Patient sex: F
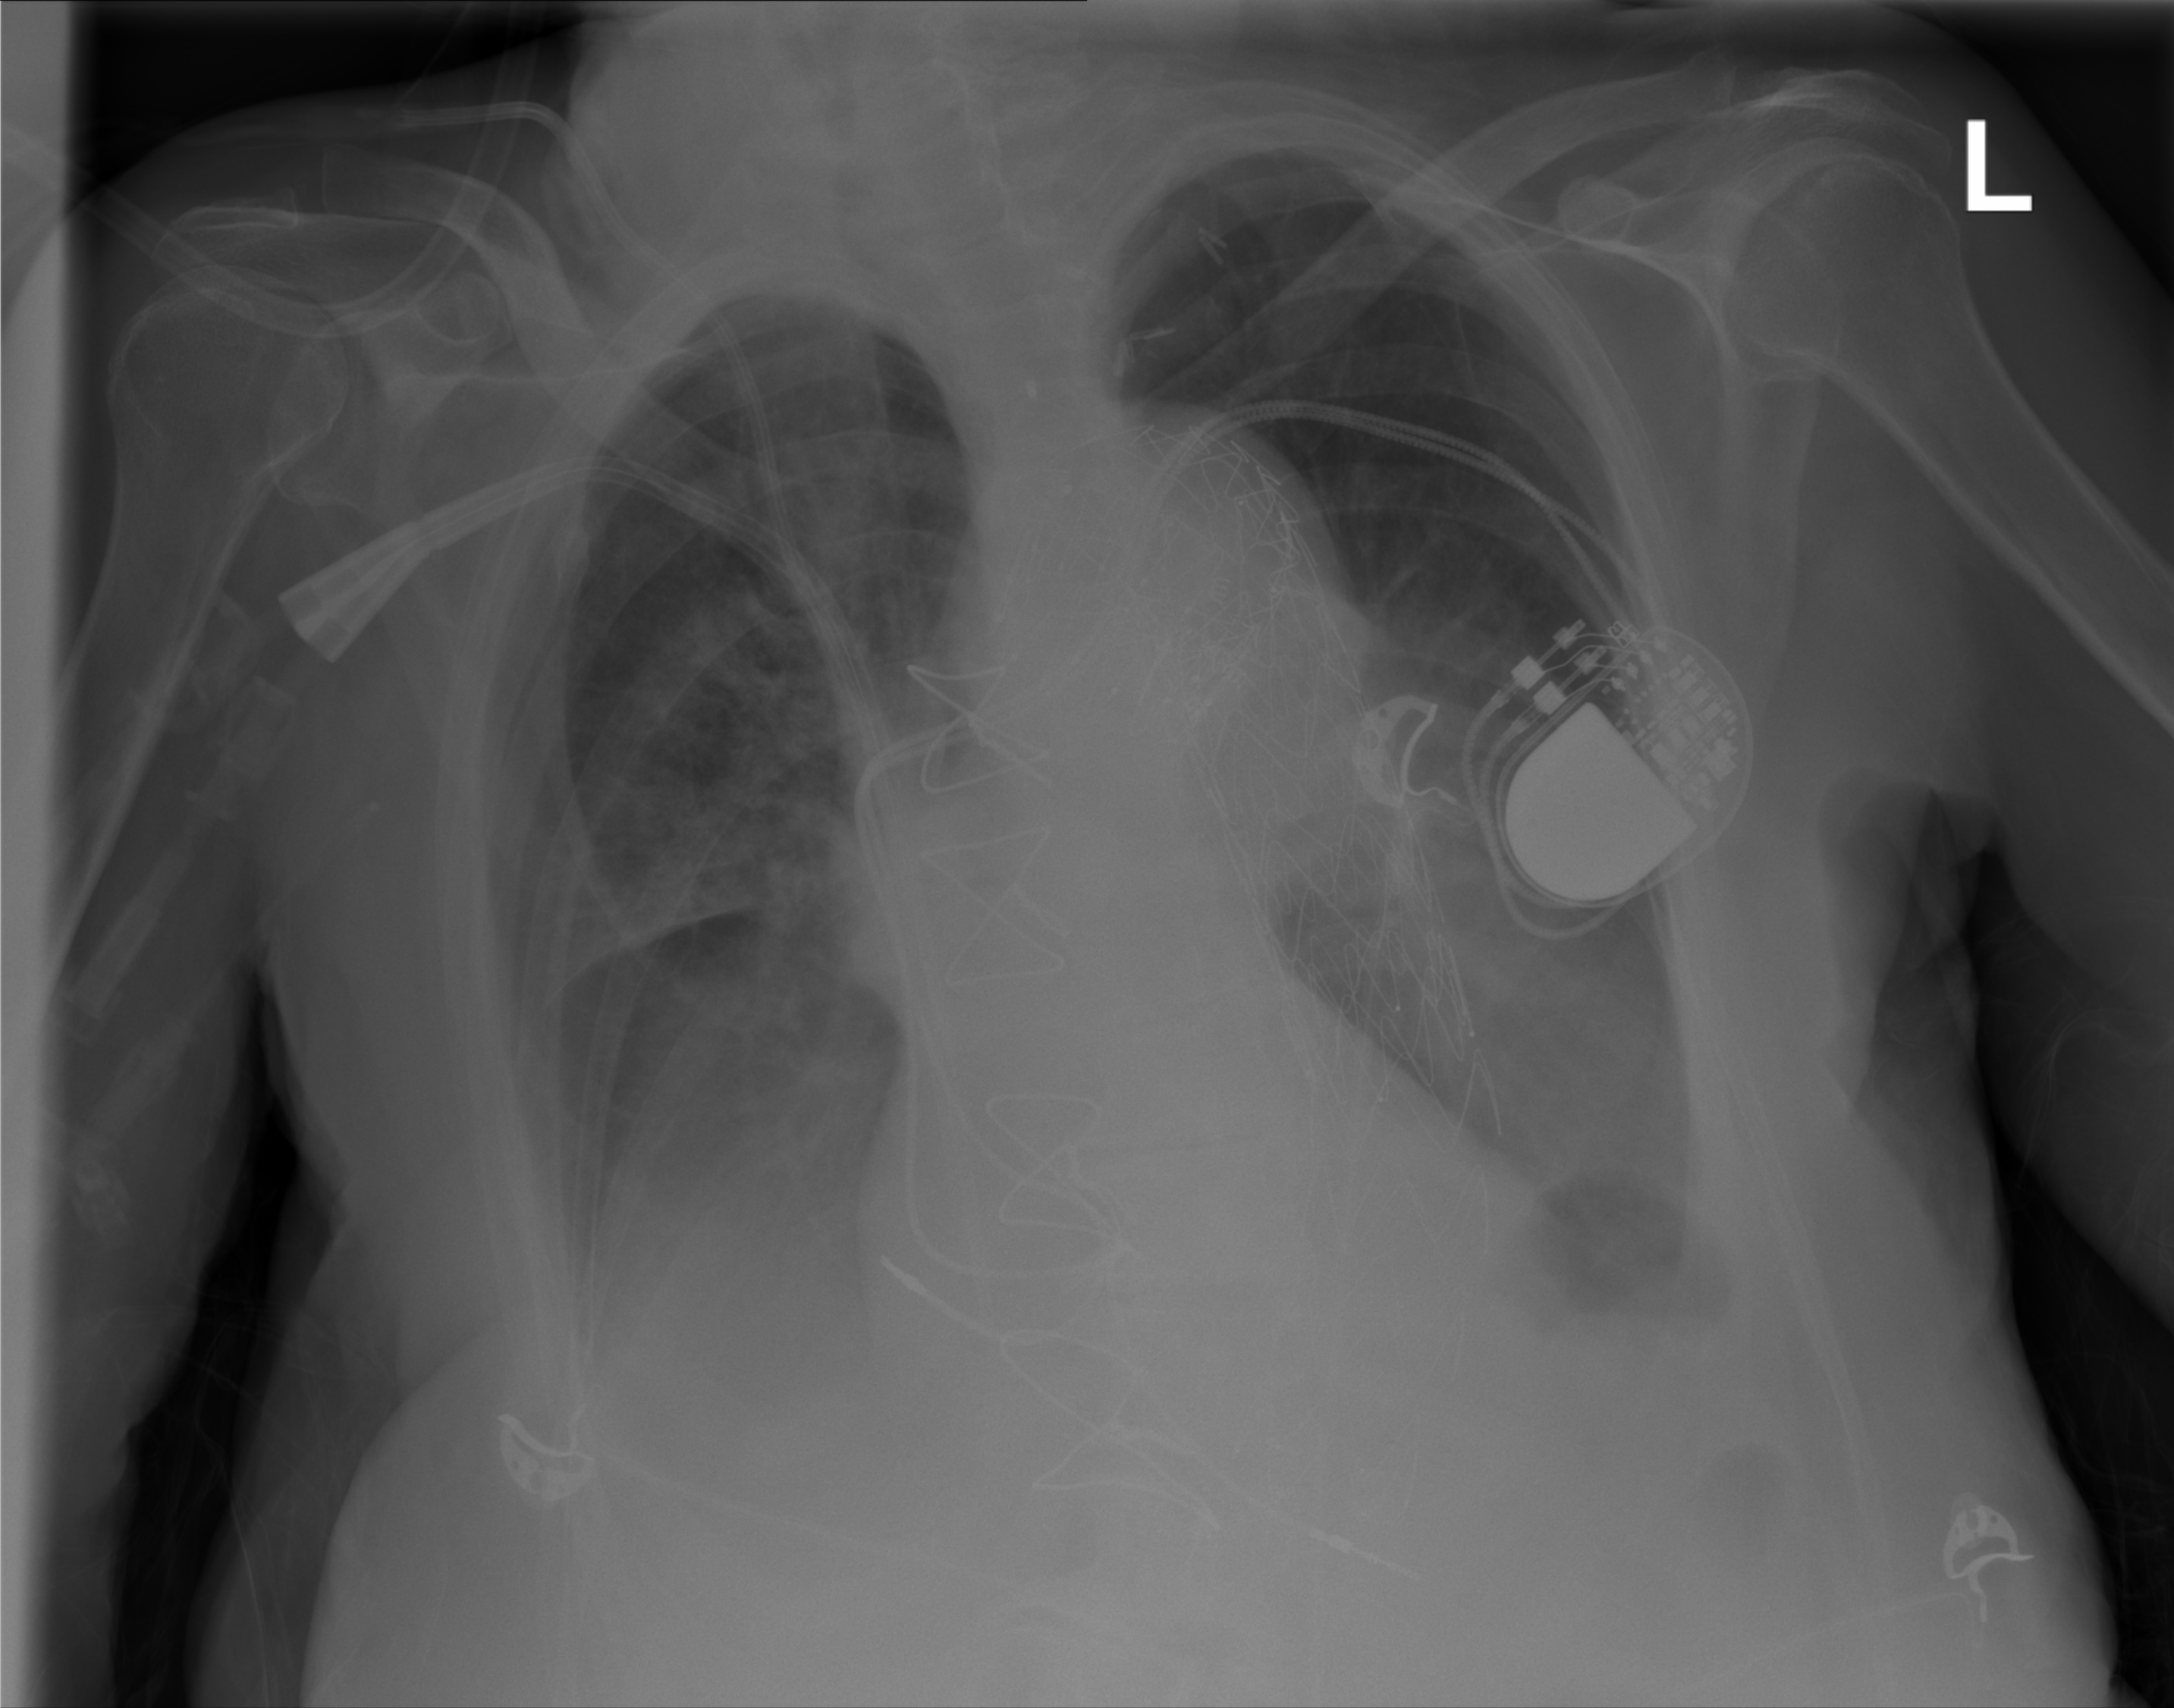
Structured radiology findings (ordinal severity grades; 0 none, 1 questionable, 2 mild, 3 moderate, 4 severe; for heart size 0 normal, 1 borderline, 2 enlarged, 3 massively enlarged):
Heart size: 0
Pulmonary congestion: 0
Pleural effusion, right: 1
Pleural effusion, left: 2
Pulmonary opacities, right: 0
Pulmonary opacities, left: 0
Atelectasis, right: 2
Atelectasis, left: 2